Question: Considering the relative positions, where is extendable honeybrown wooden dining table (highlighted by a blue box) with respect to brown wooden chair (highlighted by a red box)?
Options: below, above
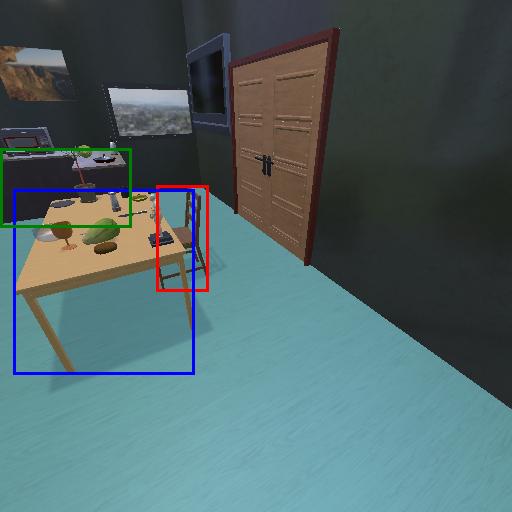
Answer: below